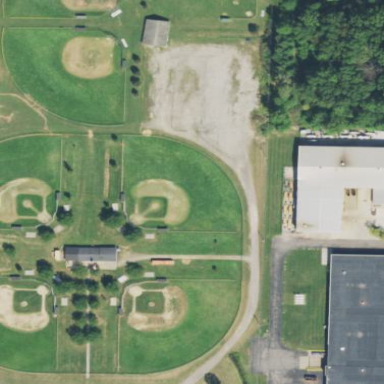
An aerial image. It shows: Baseball pitch for leisure land activities.